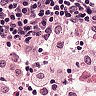
Metastatic tissue present: no